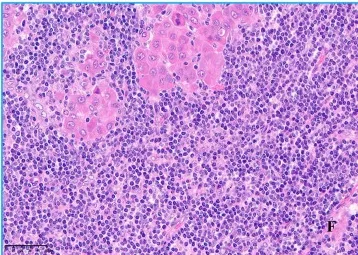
Hematoxylin and eosin staining was observed under microscope. (E,F) Some lymphoid cells were small, with few cytoplasm, round nuclei, basophilic nuclei, fine nuclear chromatin, unclear nucleoli, no cell atypia, and no lymphoepithelial lesions, original magnification x200, original magnification x400.
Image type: pathology (h&e)